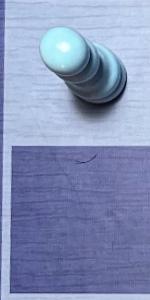
Label: Empty